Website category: sports
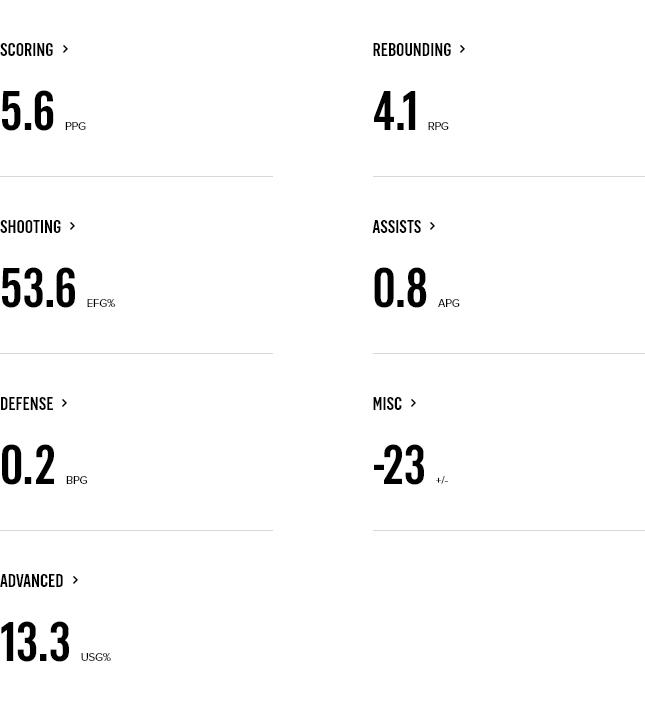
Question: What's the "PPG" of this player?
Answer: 5.6

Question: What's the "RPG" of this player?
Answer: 4.1

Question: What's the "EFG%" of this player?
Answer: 53.6

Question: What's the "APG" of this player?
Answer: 0.8

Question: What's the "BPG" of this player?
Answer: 0.2

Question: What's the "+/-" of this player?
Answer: -23

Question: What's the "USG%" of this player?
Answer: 13.3

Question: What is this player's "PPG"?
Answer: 5.6

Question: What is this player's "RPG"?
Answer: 4.1

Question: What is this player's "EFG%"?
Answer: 53.6

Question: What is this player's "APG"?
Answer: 0.8

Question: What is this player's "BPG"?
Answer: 0.2

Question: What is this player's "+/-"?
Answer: -23

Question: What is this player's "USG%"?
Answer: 13.3

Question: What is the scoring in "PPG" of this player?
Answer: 5.6

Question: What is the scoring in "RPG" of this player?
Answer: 4.1

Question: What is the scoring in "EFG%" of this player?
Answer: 53.6

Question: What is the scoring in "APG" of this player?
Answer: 0.8

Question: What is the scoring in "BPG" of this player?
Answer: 0.2

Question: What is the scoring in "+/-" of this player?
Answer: -23

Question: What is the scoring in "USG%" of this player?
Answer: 13.3

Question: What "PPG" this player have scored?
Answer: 5.6

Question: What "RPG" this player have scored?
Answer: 4.1

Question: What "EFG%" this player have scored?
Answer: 53.6

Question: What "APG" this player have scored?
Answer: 0.8

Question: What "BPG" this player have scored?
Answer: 0.2

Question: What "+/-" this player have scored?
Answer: -23

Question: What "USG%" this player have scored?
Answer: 13.3

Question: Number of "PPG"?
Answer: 5.6

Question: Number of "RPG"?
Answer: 4.1

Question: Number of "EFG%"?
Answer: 53.6

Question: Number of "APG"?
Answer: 0.8

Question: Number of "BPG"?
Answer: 0.2

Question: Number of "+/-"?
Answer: -23

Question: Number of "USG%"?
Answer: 13.3

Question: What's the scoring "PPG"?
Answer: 5.6

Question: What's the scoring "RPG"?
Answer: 4.1

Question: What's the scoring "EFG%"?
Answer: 53.6

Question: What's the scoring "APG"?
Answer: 0.8

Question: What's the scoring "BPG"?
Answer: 0.2

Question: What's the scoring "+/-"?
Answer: -23

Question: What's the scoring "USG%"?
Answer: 13.3